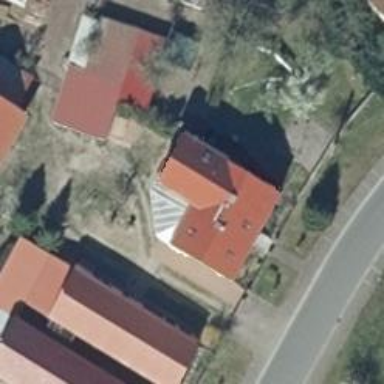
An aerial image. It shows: House with multiple building parts.